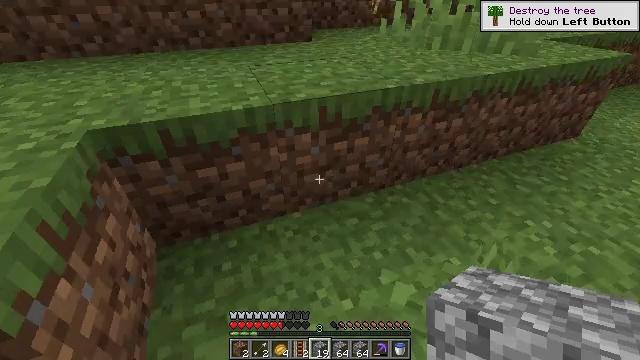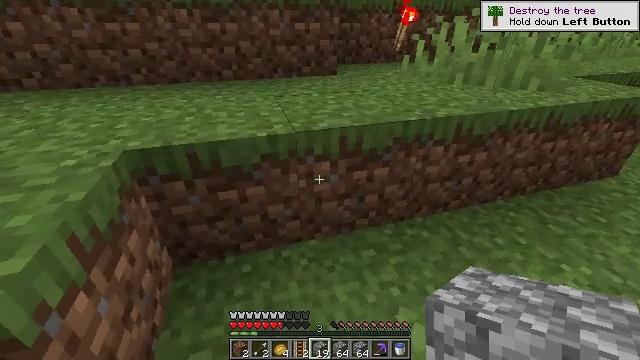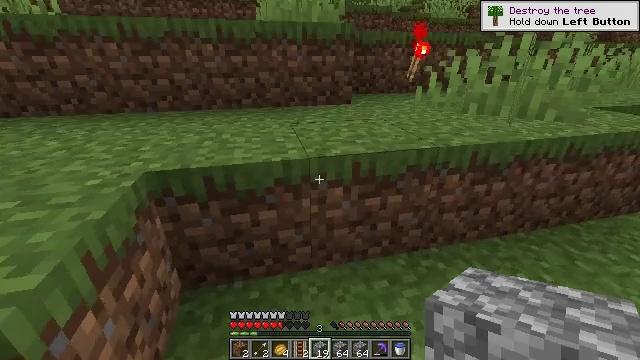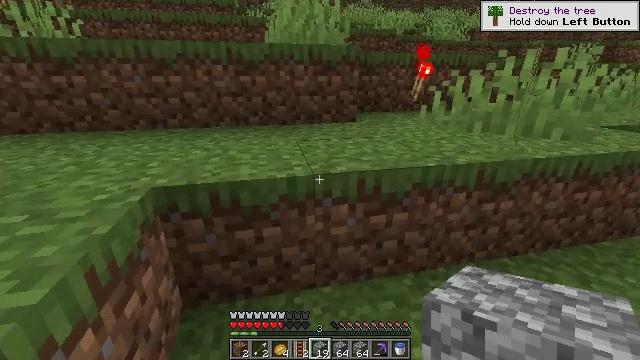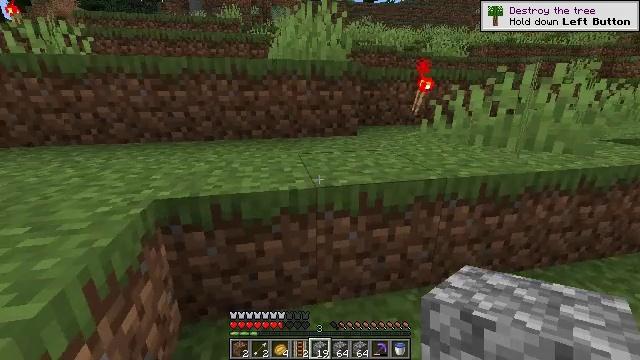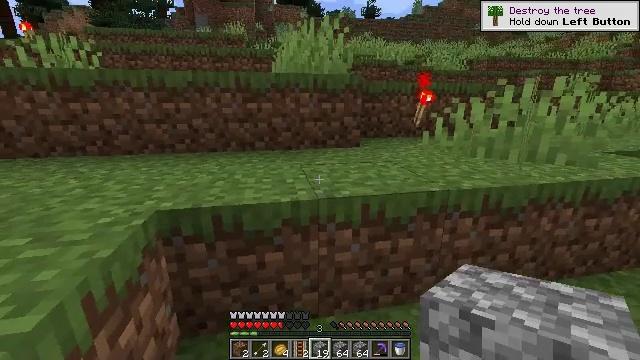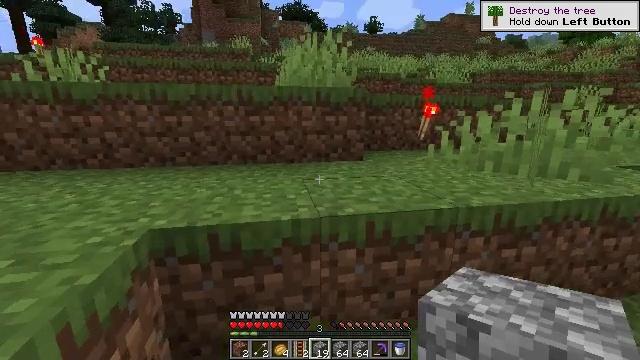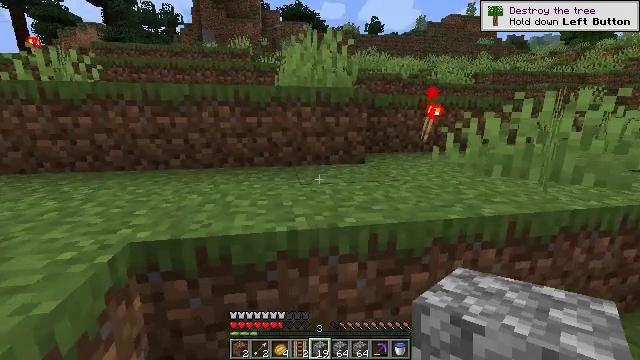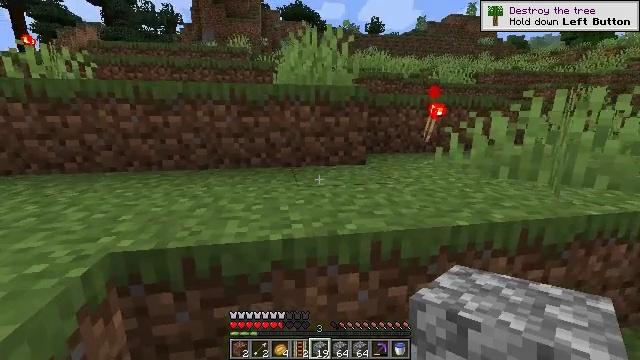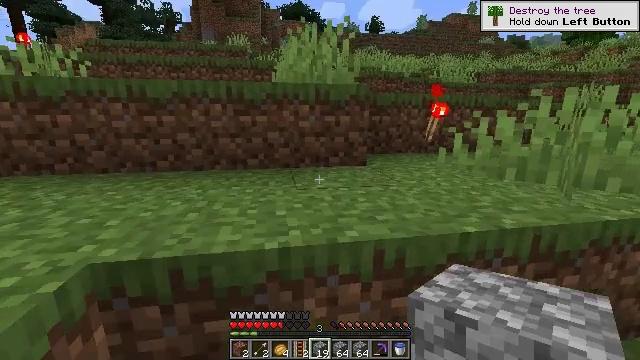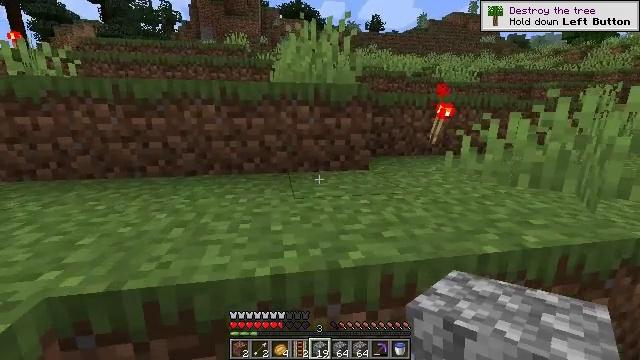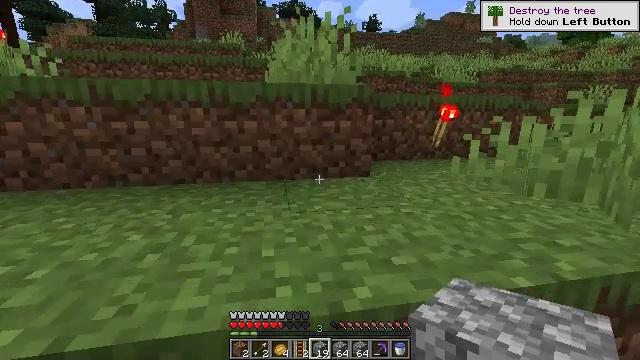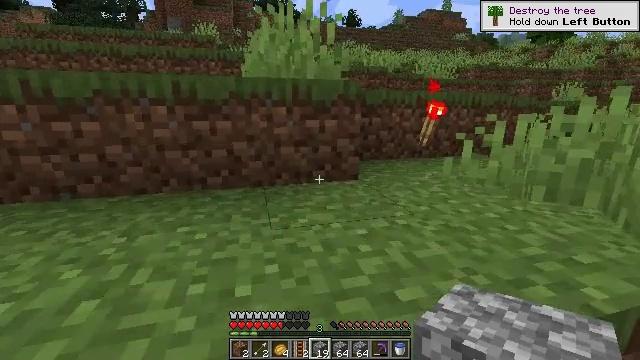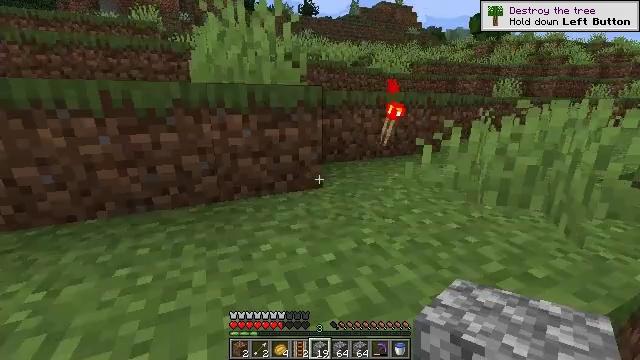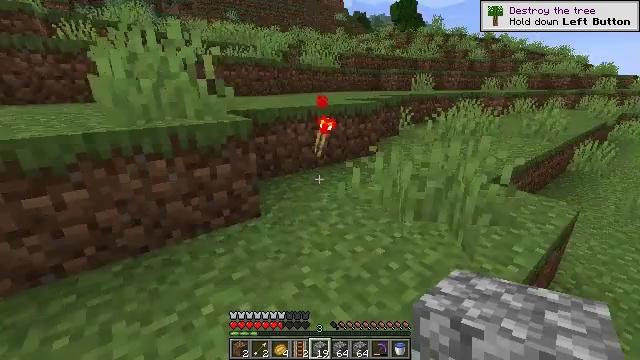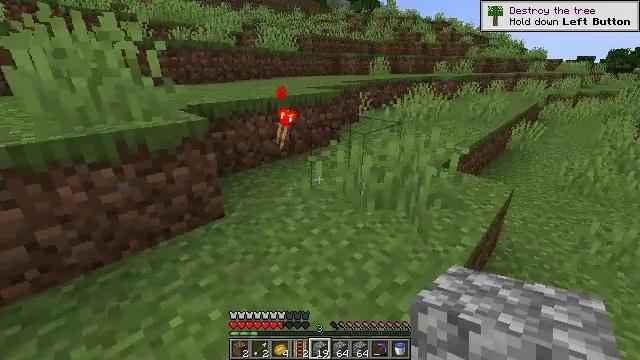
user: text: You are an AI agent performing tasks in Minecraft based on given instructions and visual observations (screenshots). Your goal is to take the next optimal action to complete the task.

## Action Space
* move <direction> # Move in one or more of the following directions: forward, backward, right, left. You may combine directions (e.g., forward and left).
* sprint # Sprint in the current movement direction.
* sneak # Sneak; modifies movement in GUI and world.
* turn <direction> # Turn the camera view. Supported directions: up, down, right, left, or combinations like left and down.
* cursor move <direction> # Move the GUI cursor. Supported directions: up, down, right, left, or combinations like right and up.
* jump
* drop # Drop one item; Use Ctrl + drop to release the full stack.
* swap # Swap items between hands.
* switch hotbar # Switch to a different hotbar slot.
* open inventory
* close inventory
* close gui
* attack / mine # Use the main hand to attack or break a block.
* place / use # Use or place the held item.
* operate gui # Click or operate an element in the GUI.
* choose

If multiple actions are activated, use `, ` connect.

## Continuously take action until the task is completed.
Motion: motion action
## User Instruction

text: Break the redstone wall torch.
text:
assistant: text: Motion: turn left and up
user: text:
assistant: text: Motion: turn left and up
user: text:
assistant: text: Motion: turn left and up
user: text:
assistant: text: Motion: turn up
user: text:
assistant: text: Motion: turn up
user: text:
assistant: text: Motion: move forward, turn up
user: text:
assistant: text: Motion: move forward
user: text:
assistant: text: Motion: move forward
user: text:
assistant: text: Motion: move forward
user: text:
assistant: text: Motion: move forward
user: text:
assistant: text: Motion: move forward
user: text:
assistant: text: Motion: move forward, turn right
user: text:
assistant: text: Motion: move forward, turn right and down, jump
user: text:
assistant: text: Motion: move forward, turn right and down, jump
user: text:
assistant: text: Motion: move forward, turn right and down, jump
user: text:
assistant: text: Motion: move forward, turn right and down, jump
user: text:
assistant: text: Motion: move forward, turn down, jump
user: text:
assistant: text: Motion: move forward
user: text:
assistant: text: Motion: move forward
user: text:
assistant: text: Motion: move forward, turn left and up
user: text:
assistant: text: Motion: turn left
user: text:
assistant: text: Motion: turn left
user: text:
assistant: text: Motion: turn left
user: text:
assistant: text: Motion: move forward, turn left
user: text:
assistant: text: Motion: move forward
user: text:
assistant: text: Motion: move forward, turn up
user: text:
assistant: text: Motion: move forward
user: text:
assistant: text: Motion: move forward
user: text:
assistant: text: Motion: turn right
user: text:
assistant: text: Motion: turn right and down